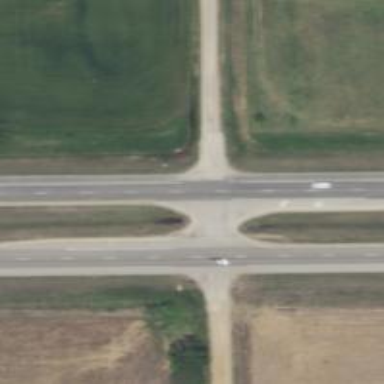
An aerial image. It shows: Trunk link highway.